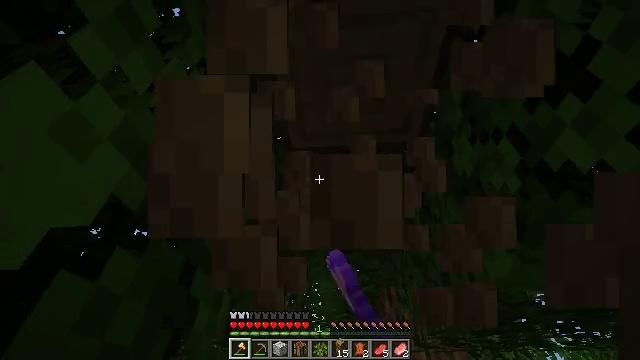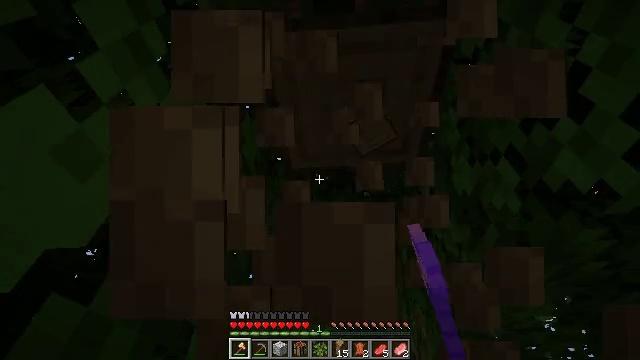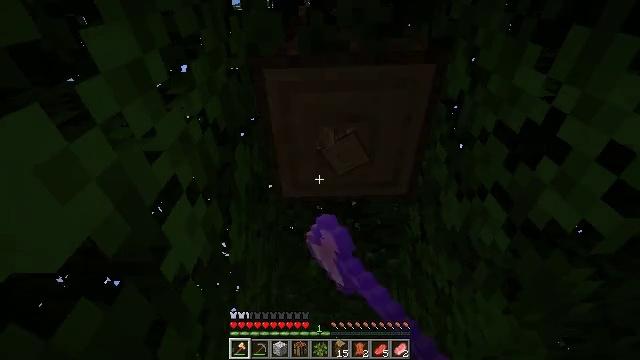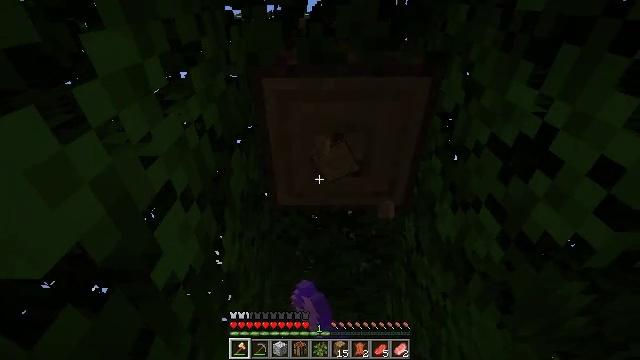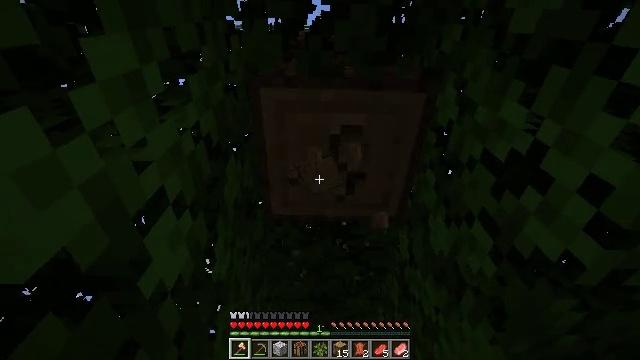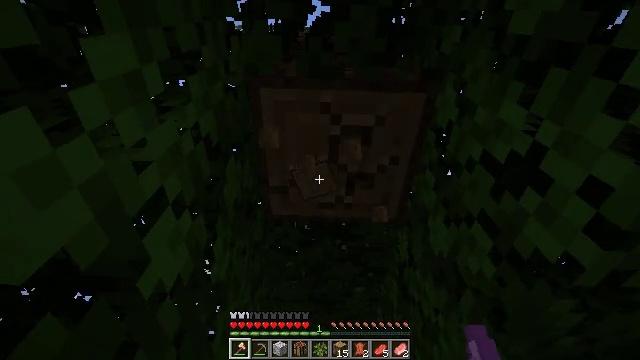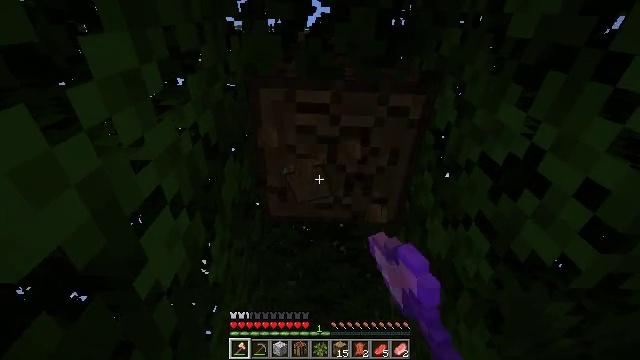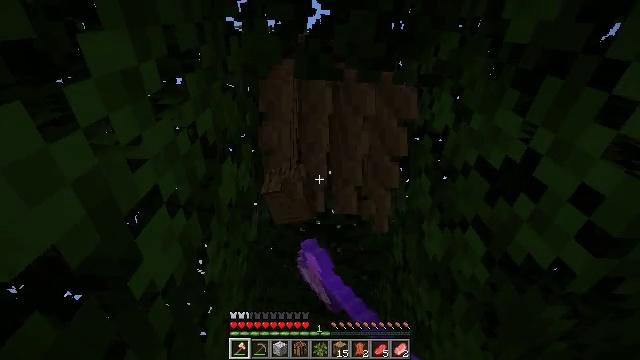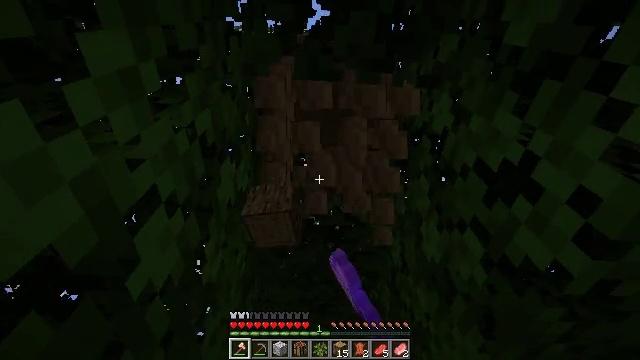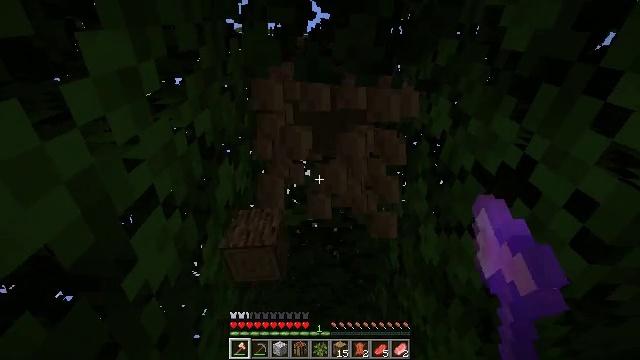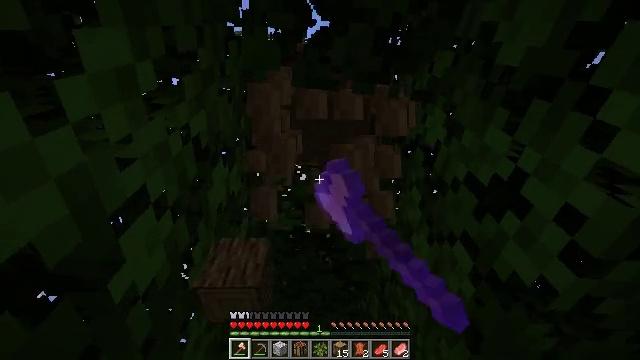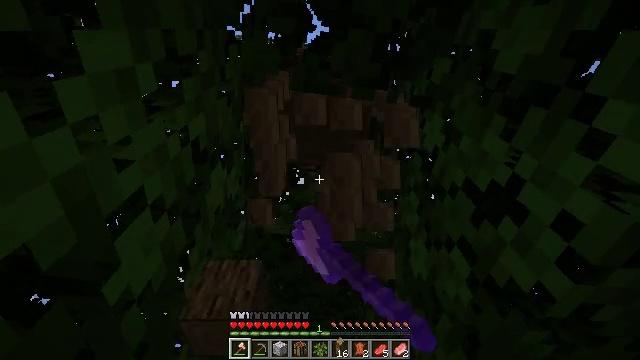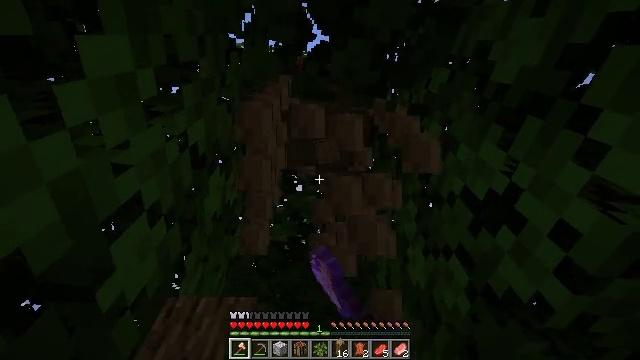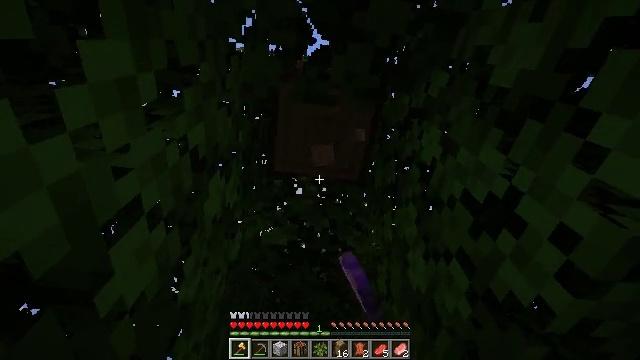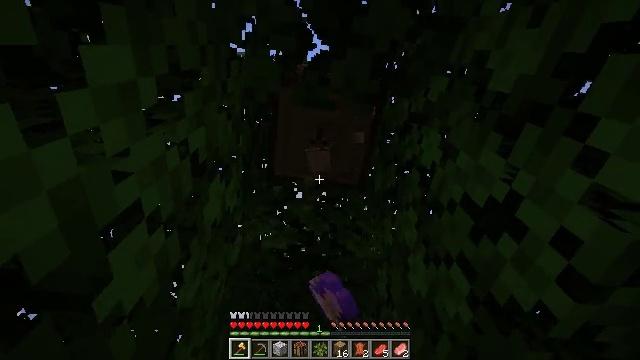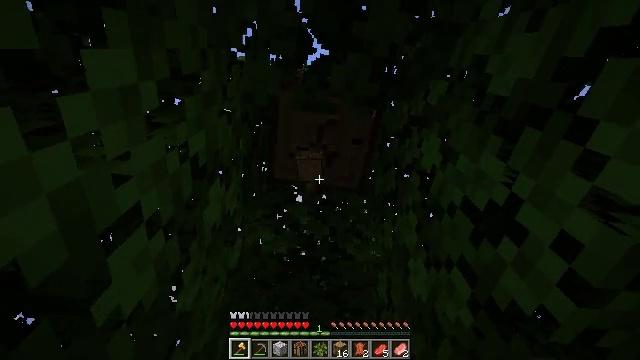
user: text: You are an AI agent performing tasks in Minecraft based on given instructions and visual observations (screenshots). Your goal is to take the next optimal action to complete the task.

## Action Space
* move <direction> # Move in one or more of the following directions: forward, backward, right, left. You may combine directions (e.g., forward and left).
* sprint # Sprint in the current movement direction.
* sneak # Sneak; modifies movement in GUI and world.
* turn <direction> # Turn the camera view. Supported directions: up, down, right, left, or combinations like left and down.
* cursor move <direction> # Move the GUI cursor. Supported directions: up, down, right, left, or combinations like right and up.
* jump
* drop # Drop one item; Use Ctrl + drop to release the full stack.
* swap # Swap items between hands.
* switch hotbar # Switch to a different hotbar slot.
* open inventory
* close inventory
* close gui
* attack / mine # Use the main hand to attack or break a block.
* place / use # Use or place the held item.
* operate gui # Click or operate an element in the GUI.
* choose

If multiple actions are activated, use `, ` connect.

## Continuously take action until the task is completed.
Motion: motion action
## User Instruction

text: Chop down the oak log.
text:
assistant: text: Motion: turn up, attack / mine
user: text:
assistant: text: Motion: turn right and up, attack / mine
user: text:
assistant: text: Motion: turn right and up, attack / mine
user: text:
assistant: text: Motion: turn right and up, attack / mine
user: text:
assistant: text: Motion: attack / mine
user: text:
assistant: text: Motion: attack / mine
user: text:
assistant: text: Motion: attack / mine
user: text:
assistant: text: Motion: attack / mine
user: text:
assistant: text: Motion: attack / mine
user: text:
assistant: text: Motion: turn right and up, attack / mine
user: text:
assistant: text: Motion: attack / mine
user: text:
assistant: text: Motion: turn up, attack / mine
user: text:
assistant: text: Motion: attack / mine
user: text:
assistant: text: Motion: attack / mine
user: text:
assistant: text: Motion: attack / mine
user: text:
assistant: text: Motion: turn up, attack / mine
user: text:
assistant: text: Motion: turn up, attack / mine
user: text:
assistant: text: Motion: attack / mine
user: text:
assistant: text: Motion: attack / mine
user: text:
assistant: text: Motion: attack / mine
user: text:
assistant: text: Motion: turn up, attack / mine
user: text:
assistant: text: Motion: attack / mine
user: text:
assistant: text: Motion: turn up, attack / mine
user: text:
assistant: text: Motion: attack / mine
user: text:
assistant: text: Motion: attack / mine
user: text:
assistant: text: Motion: turn right and down, attack / mine
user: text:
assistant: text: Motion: turn right and down, attack / mine
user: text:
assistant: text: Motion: turn right, attack / mine
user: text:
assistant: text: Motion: turn up, attack / mine
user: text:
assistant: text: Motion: turn left and up, attack / mine